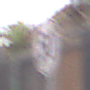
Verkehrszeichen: EndeGeschwindigkeit50
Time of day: MorningAfternoon
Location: Outdoor (Urban)
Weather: Overcast
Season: NotSpecified
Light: Natural